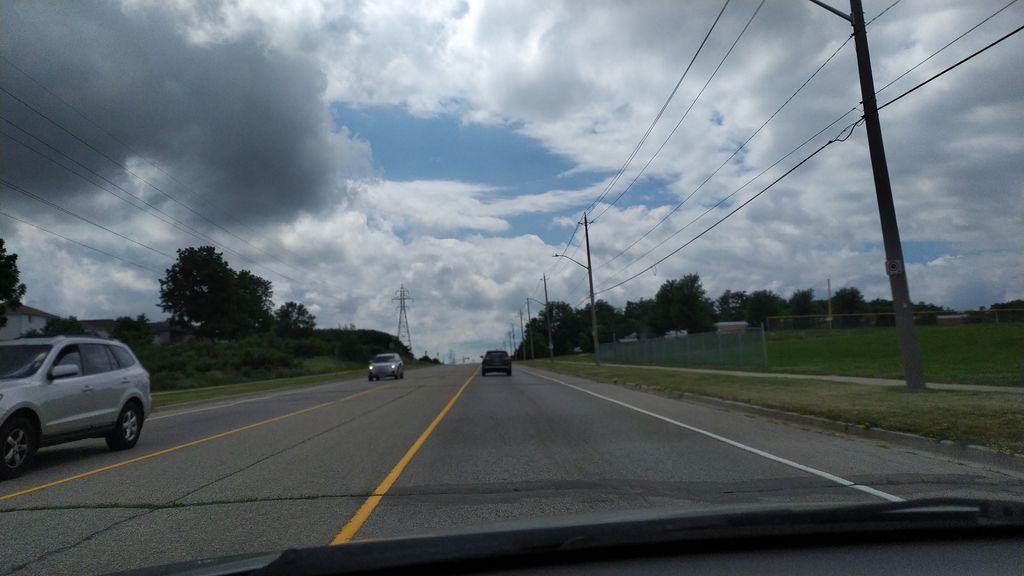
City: kitchener-waterloo